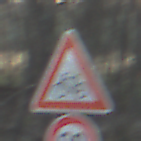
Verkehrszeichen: RadverkehrRechts
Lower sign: Geschwindigkeit80
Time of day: SunriseSunset
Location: Outdoor (Nature)
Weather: Clear
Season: Winter
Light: Natural